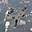
Label: 4